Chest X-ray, PA view. Patient: 38 years old, sex F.
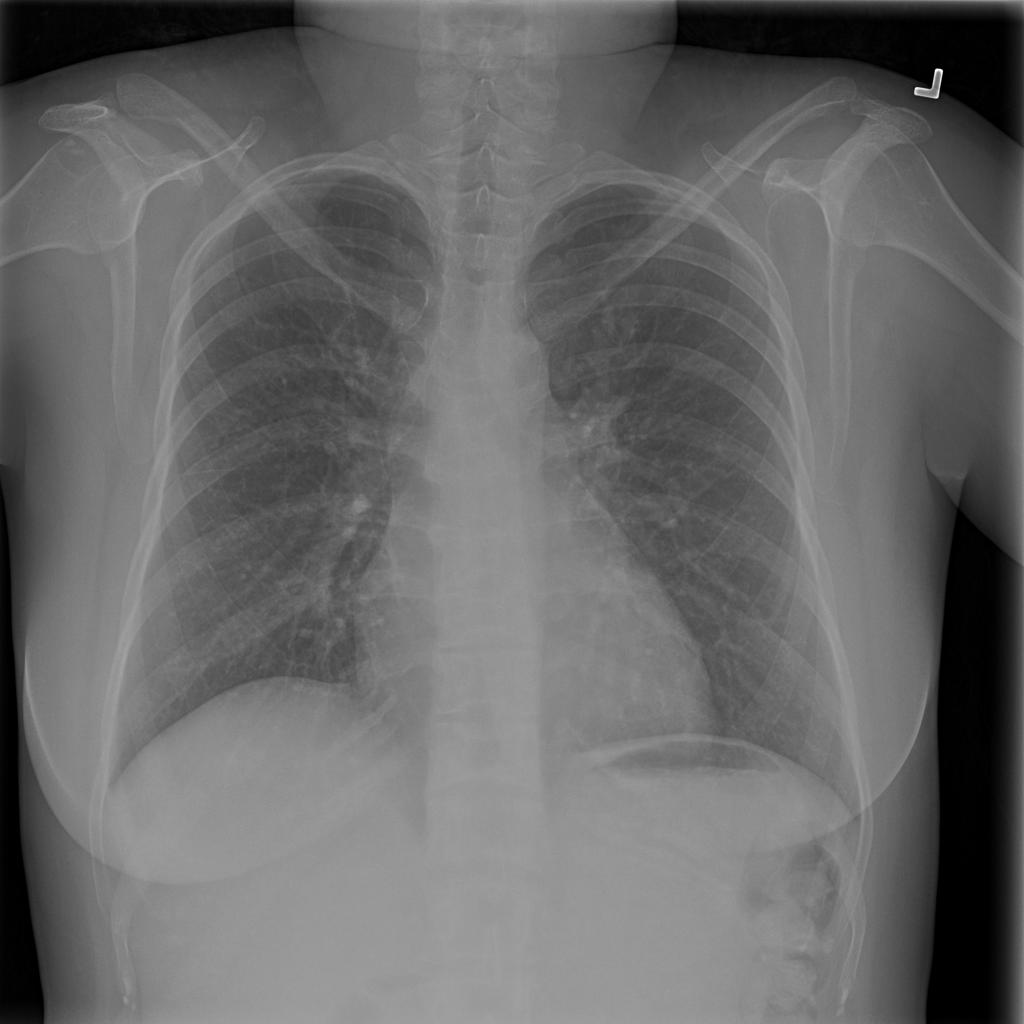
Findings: No Finding